二年级 · 计数
有 30 个同学, 乘坐下图车辆, 4 辆这样的车, 够吗? 答案是 ( )。

每辆车限载 7 人。

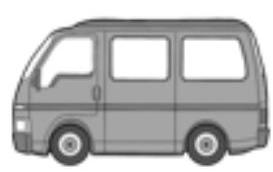
A. 够
B. 不够
C. 无法判断
答案: B